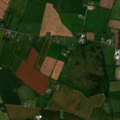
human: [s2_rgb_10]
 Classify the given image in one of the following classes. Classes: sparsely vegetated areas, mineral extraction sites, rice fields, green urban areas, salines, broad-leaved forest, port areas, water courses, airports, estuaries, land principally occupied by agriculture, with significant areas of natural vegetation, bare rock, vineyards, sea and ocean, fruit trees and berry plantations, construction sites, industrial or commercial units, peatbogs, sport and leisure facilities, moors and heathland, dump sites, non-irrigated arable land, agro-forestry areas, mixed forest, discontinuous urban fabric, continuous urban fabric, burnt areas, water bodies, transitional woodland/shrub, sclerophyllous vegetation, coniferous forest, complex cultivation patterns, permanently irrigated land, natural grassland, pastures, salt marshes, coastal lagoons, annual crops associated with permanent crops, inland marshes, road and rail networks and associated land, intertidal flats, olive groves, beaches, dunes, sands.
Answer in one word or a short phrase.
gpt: non-irrigated arable land, pastures